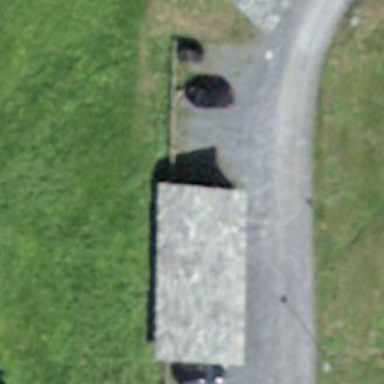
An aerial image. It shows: Group of garages.